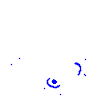
Particle: kaon